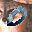
Label: 0